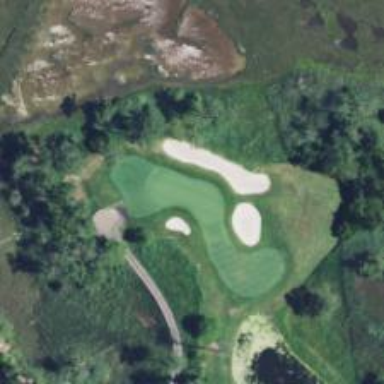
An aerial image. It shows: Golf hole.